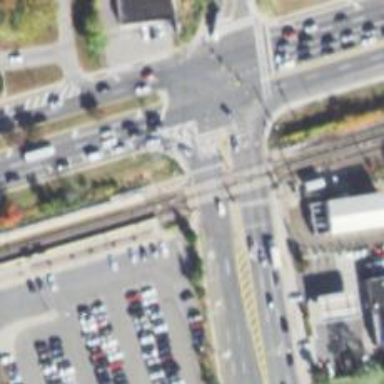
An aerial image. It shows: Crossing for the railway.